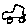
Label: car